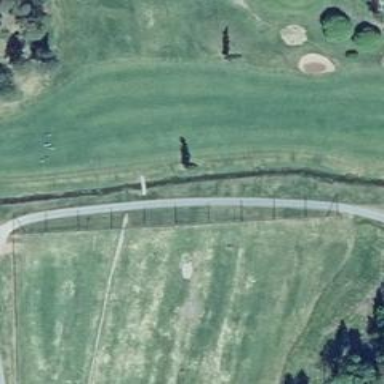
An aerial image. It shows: Footway bridge over golf path.